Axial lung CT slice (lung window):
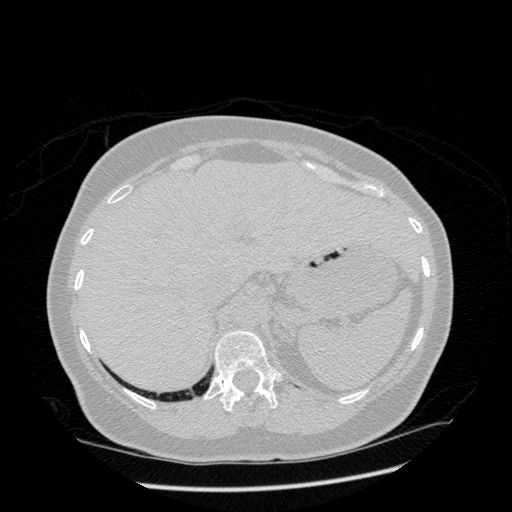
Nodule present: no